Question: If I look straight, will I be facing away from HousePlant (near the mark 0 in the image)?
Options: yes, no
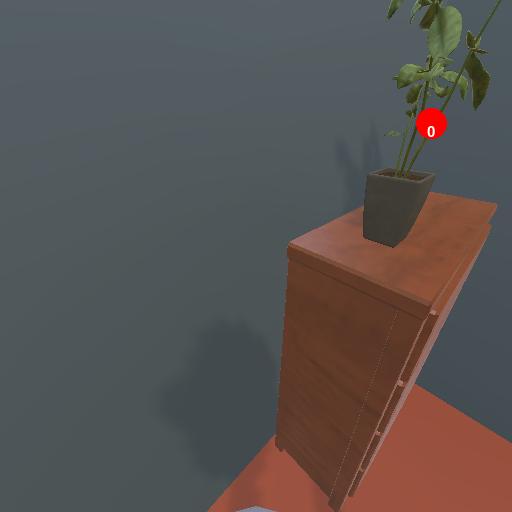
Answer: yes